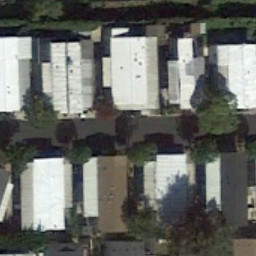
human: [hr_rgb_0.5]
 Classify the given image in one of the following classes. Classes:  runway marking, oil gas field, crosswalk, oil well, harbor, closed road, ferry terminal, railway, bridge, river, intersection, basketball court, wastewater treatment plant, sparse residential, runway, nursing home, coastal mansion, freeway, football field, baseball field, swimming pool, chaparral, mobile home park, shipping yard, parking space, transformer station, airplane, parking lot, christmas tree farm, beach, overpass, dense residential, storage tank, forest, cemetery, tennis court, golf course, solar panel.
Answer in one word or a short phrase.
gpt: mobile home park